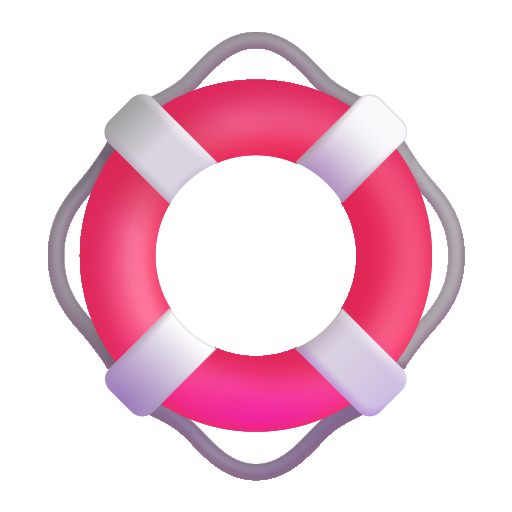
ring buoy color